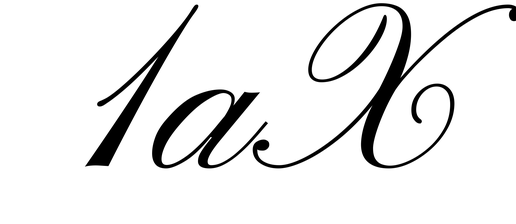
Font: PinyonScript-Regular